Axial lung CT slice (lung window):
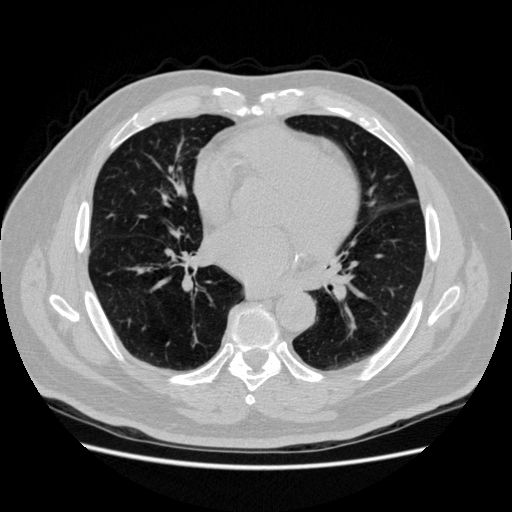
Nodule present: no